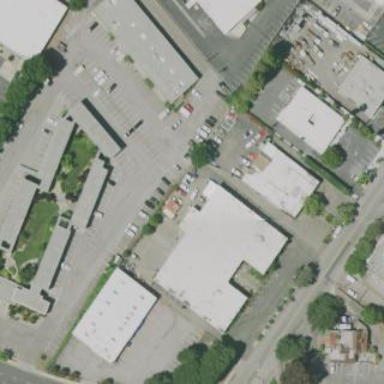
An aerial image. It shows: Building used as car repair shop.